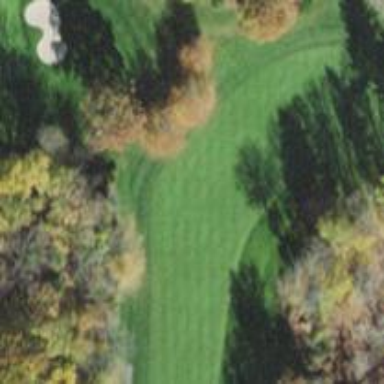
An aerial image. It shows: Golf hole.